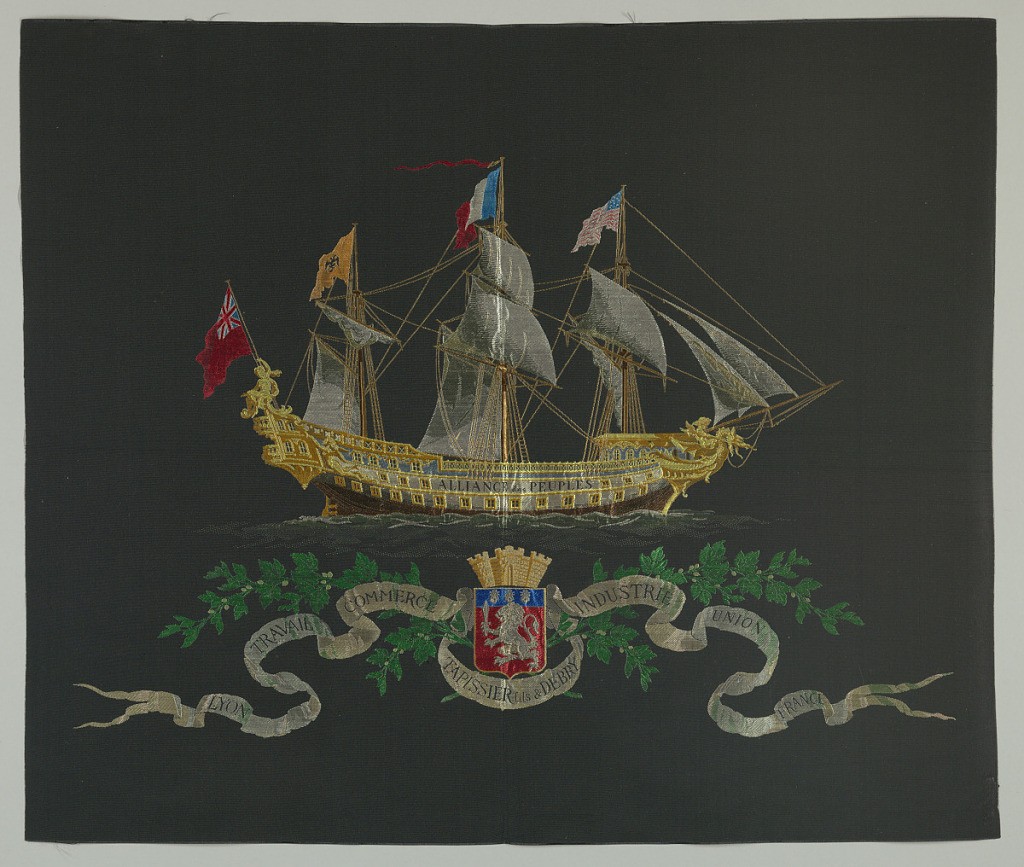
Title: Panel
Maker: Tapissier Fils et Debry
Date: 1850–1900
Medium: silk, metal foil wrapped around silk core Technique: jacquard woven; predominantly warp-faced plain weave (black) with discontinuous supplementary wefts (multicolor) variously bound on the front and free-floating on the back
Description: A promotional panel for a silk weaving company from Lyon has a fully-rigged ship on black ground. The three masts carry the flags of Germany, France and the United States while a gold seated figure on the stern holds the flag of the British Empire. Below the ship is a modified coat of arms of Lyon, which shows a rampant lion holding a sword. Above the lion are three bees, perhaps a reference to Napoleon's support for the silk weaving industry of the region. The coat of arms is festooned with a leafy garland and swirling ribbon with the inscription: "Lyon Travail, Commerce, Industrie, Union, France." Below is another inscription: "Tapissier Fils & Debry."